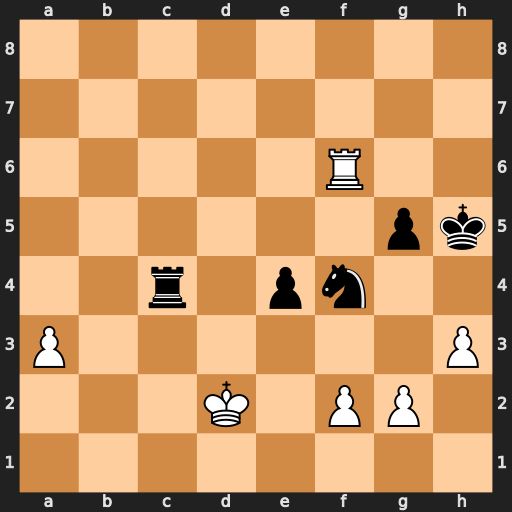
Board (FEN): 8/8/5R2/6pk/2r1pn2/P6P/3K1PP1/8
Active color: w
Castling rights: -
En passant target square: -
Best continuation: g4+ Kh4 Rh6+ Nh5 Rxh5#